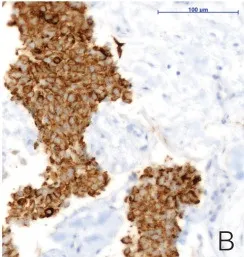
(B) Pan-Cytokeratin (AE1/AE3); Diffuse and strong cytoplasmic expression.
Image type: pathology (immunostaining)